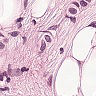
Metastatic tissue present: yes